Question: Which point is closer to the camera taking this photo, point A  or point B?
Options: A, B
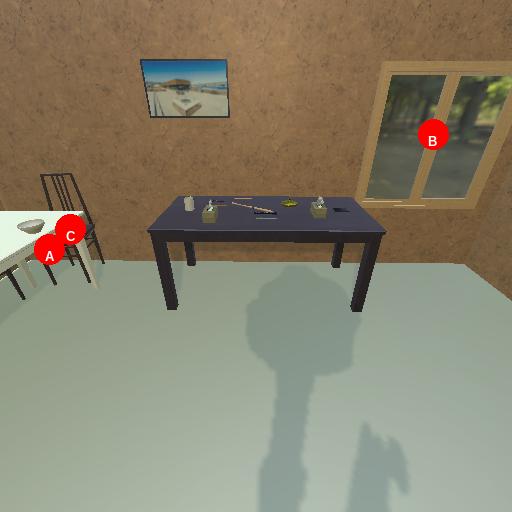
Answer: A